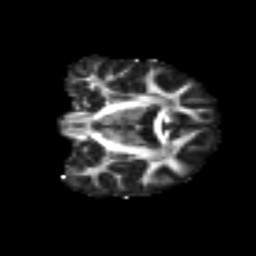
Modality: FA
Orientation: coronal
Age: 53
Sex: female
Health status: ill
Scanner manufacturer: siemens
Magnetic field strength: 3 T
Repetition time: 8.7 s
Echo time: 0.11 s